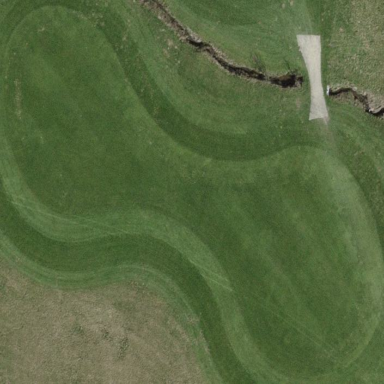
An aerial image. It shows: Golf fairway in the image.